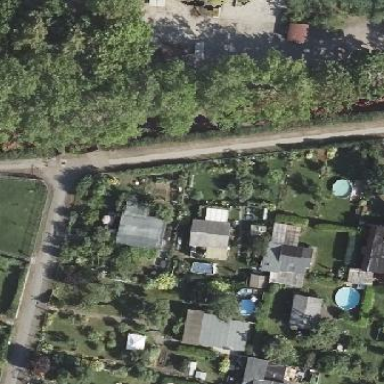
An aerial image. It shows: Plot in the allotments.